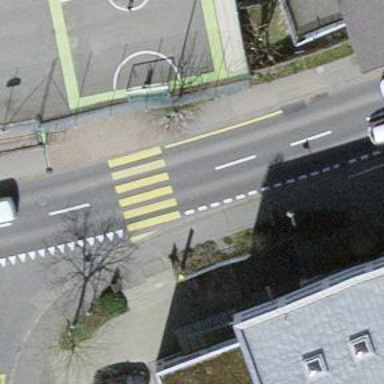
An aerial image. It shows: Uncontrolled zebra crossing with zebra markings.